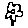
Label: flower